Question: I am saving the text from Textarea. And the text is also stored with new line as well as:
'''
text= "Line1
Line2"
'''
I am getting Data from Database in the above format. But how can I use the new line to show it on screen '<label>@text</label>'
Here is the JSFiddle link for my question:
<URL>
I am fetching that data on server side in form like ::
'''
var model = db.GetDossierHeadeRemarks.Select(remarks => new NotesViewModel {
UserName="RJ",
Remark=remarks.Remark.Replace("
","<br/>")
}).ToList();
'''
But in my View page I am showing this form of data as::
'''
<label class="RemarkContent">@item.Remark</label>
'''
But the Result I am getting is as::

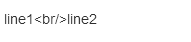
Answer: Use the '@Html.Raw()' helper method.
'''
<label class="RemarkContent">@Html.Raw(item.Remark)</label>
'''